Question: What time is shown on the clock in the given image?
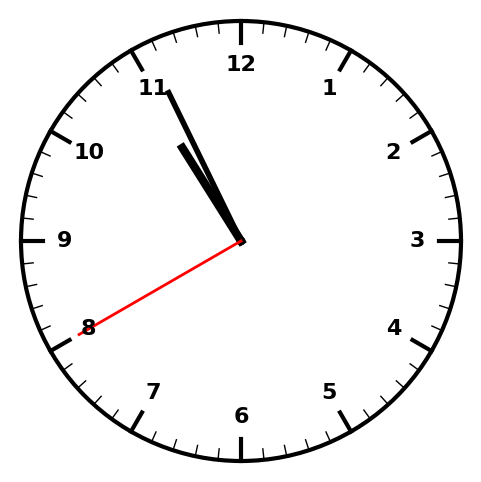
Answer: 10:55:40